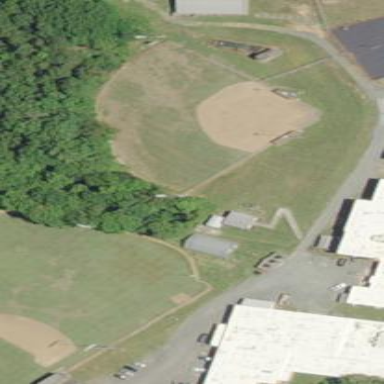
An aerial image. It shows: Softball pitch for leisure sports.